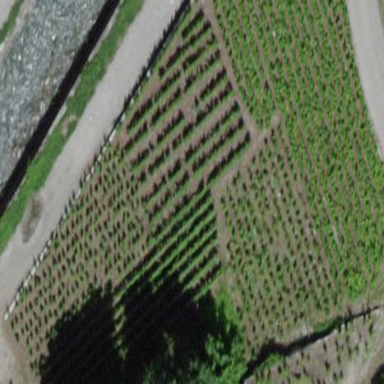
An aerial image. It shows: Vineyard where grapes are grown.